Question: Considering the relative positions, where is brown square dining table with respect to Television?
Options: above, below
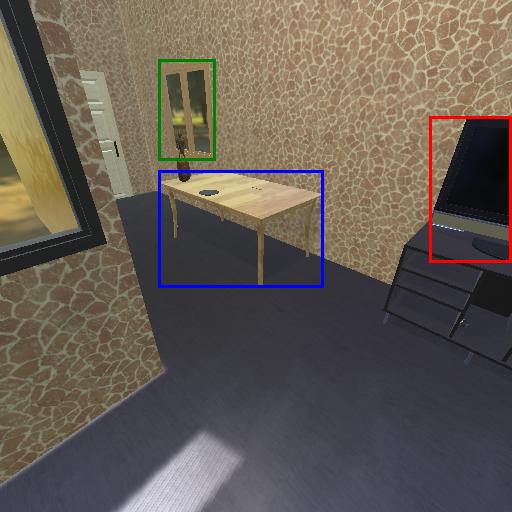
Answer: above